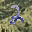
Label: 2